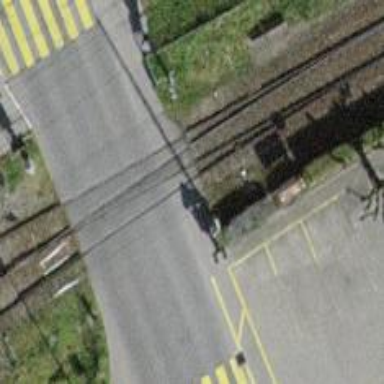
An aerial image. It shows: Railway crossing with barrier.